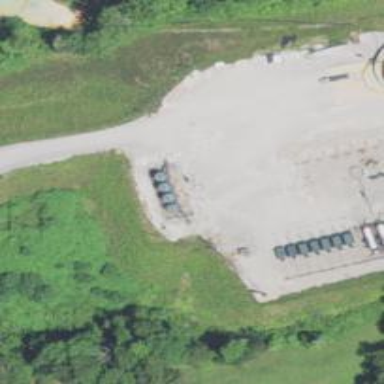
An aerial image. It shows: Storage tank with man-made structure.